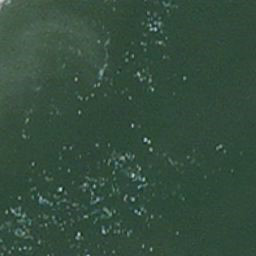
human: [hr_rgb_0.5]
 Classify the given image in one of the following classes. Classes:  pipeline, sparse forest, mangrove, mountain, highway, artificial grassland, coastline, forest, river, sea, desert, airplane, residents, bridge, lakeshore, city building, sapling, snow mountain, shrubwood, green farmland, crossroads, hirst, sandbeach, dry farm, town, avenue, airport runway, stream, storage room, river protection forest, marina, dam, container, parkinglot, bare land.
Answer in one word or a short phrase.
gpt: sea